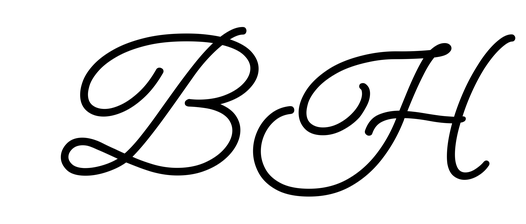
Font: MeowScript-Regular